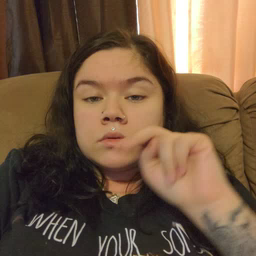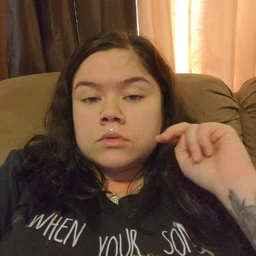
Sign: elephant